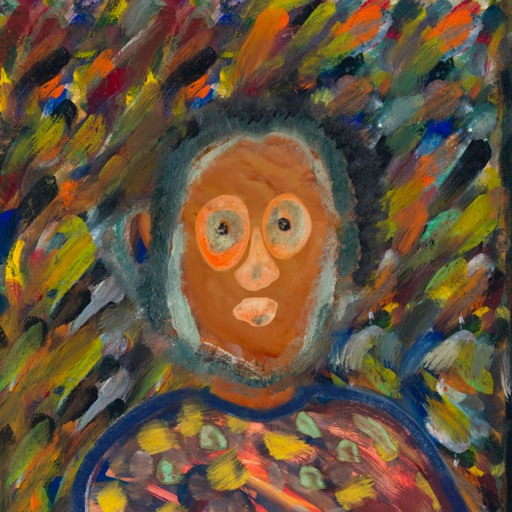
Background: An_Impression, Head And Neck Front: Pious_Lady, Face Front: Childish, Bust: Mother_And_Son_Mother, Hair Front: Boggyland, Head Accessory: Blank, Second Necklace: Blank, Necklace: Blank, Baby: Blank